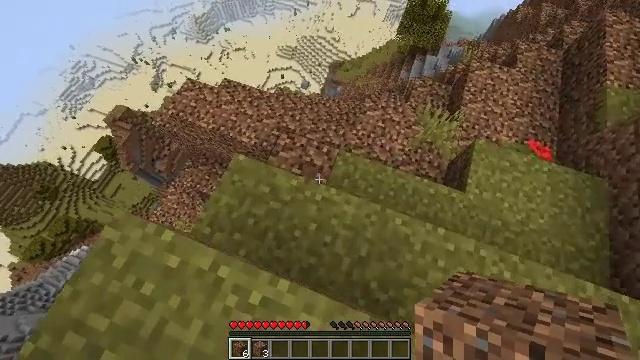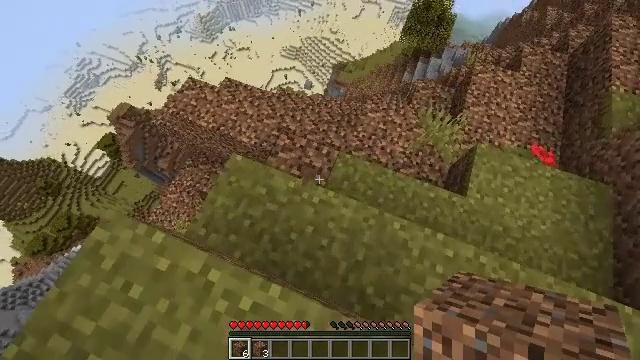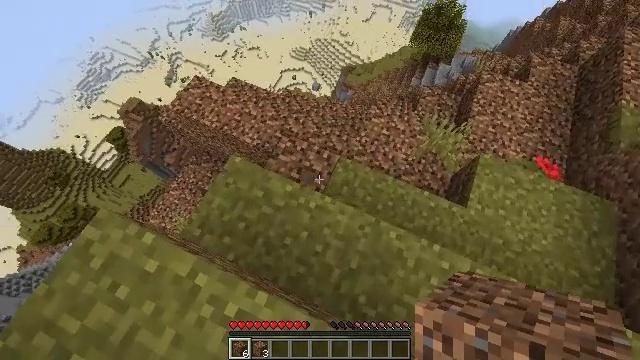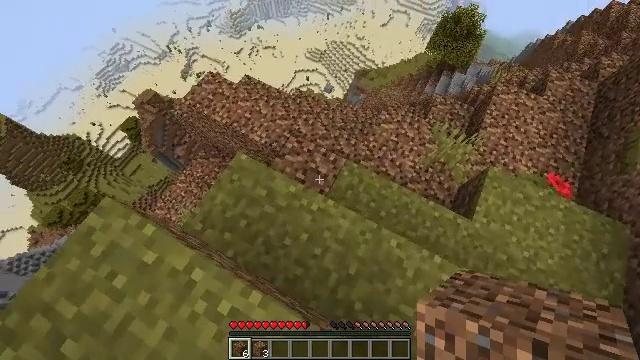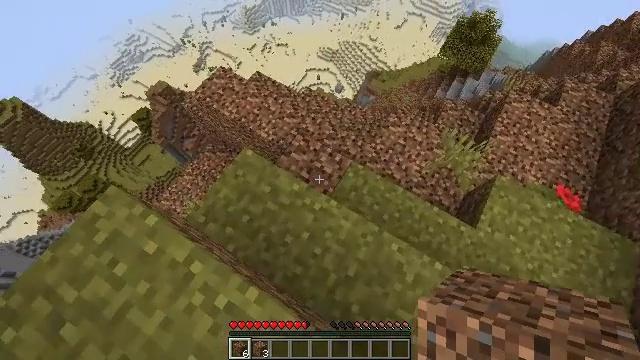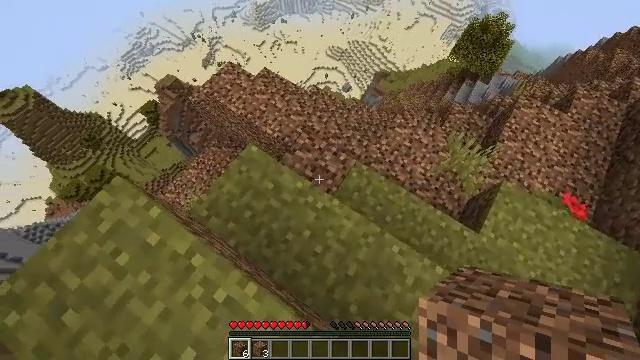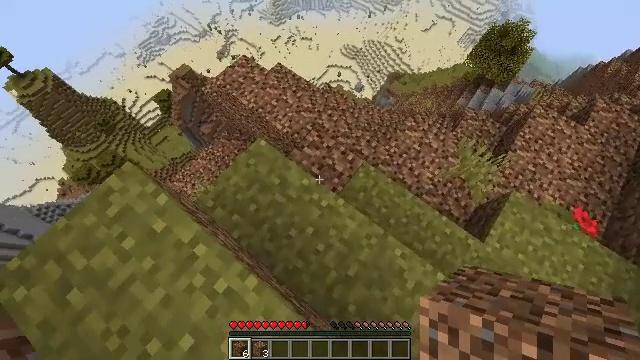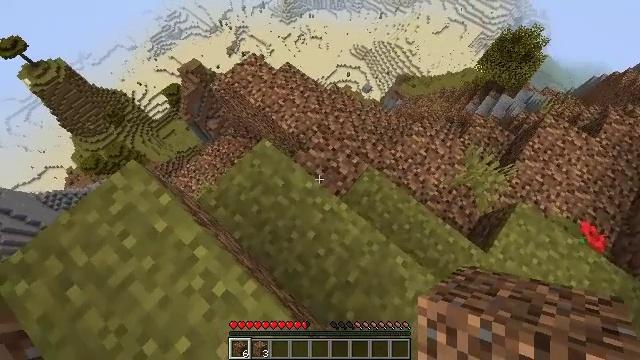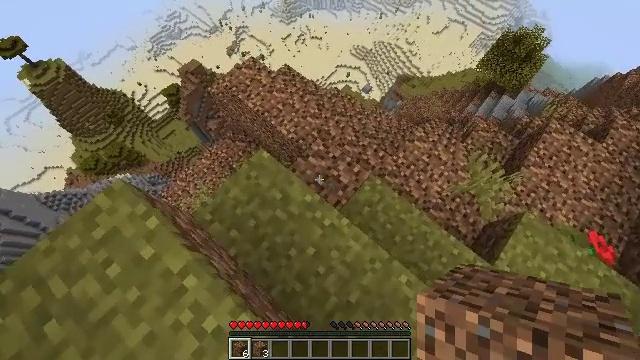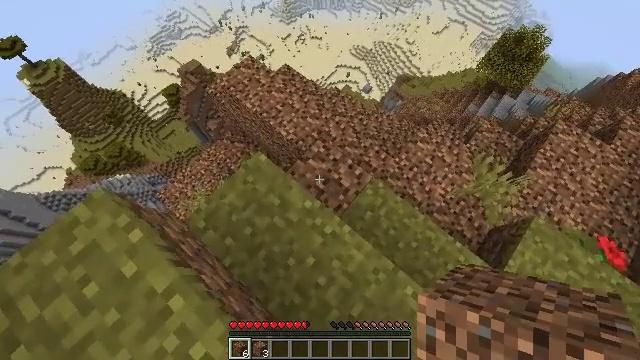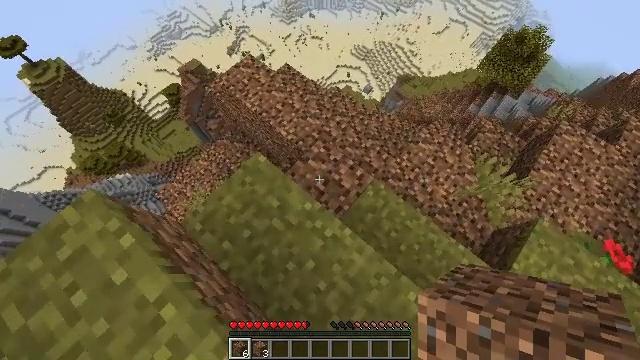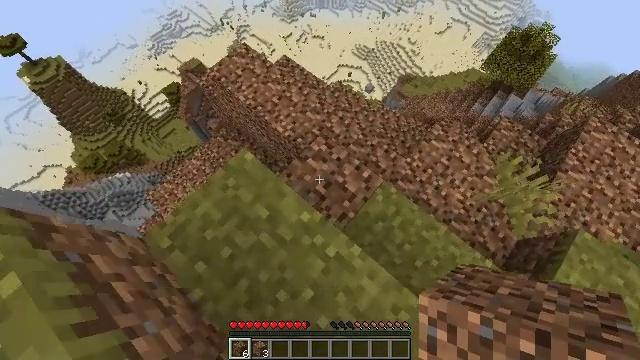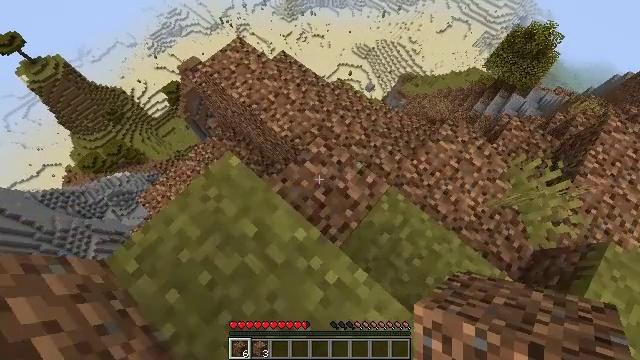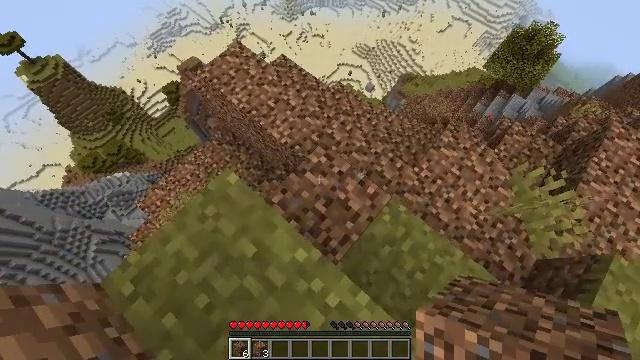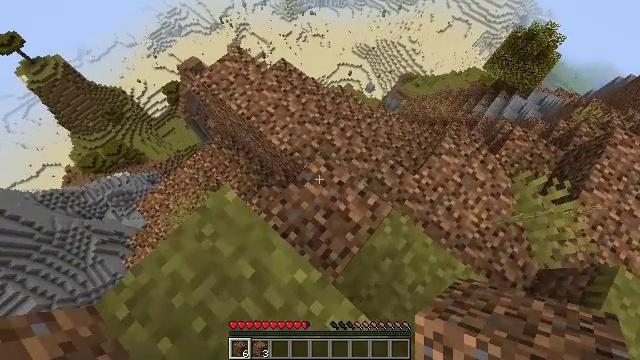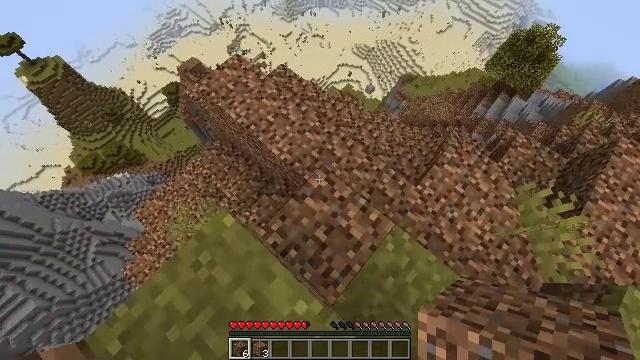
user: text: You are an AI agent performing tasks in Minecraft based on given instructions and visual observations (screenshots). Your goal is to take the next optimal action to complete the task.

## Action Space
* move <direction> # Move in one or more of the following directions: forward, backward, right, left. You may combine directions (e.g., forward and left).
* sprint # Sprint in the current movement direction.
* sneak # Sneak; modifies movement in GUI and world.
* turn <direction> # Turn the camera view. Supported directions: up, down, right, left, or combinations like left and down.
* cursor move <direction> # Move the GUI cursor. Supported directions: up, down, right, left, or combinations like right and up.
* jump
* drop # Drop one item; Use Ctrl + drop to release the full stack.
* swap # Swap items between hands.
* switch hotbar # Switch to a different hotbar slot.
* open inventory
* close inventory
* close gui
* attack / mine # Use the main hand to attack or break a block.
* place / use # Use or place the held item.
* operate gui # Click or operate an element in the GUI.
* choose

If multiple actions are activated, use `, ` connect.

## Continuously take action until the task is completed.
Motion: motion action
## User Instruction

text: Harvest coarse dirt by holding left button.
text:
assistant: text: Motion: turn left
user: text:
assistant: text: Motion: turn left
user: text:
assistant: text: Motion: turn left
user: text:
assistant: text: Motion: turn left
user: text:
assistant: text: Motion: turn left
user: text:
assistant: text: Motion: turn left
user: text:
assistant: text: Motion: move forward, turn left
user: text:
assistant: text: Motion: move forward
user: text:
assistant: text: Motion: move forward
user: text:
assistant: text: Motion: move forward
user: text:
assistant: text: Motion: move forward
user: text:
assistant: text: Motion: move forward
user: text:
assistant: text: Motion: move forward
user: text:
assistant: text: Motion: no_op
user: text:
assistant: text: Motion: no_op
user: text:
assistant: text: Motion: no_op
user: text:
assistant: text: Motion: no_op
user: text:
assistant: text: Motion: turn left
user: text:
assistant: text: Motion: turn left
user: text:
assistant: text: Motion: turn left
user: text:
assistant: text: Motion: move forward
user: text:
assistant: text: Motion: move forward
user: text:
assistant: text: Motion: move forward
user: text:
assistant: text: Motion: move forward
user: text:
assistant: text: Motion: move forward
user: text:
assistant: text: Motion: move forward
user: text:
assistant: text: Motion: no_op
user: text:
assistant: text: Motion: no_op
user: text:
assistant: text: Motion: no_op
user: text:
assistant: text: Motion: no_op